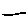
Label: line